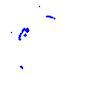
Particle: proton